高一 · 立体几何学
如图, 在直三棱柱 $A B C-A_{1} B_{1} C_{1}$ 中, $M, N$ 分别是 $A C$ 和 $B B_{1}$ 的中点.求证: $M N / /$平面 $A_{1} B_{1} C$.

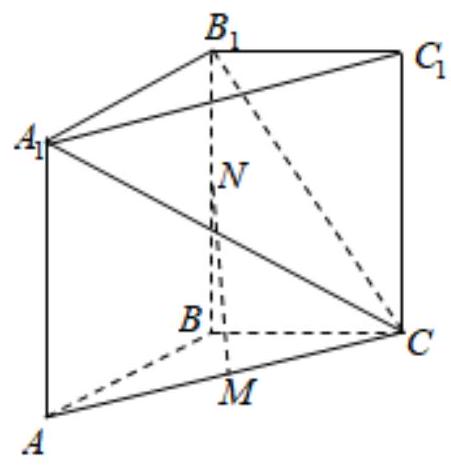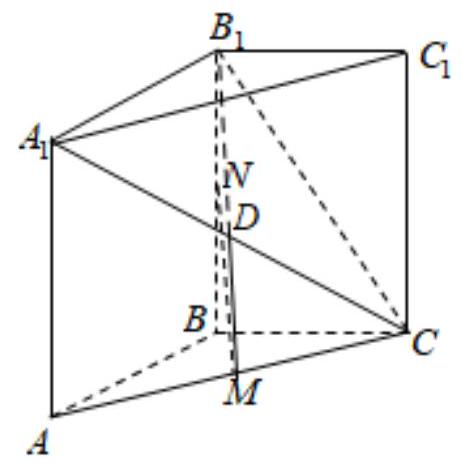
答案: 见解析
解析: 【分析】

取 $A_{1} C$ 的中点 $D$, 由中位线定理和平行线的传递性可证四边形 $D M N B_{1}$ 为平行四边形,可得 $M N / / B_{1} D$, 再根据线面平行的判定定理即可证明结果.

【详解】

证明: 取 $A_{1} C$ 的中点 $D$, 连接 $M D, B_{1} D$.

$\because M, D$ 分别为 $A C, A_{1} C$ 的中点, $\therefore M D / / A A_{1}$ 且 $M D=\frac{1}{2} A A_{1}$.

又 $N$ 为 $B_{1} B$ 的中点, $\therefore B_{1} N / / A A_{1}$ 且 $B_{1} N=\frac{1}{2} A A_{1}$,

$\therefore M D / / B_{1} N$ 且 $M D=B_{1} N, \therefore$ 四边形 $D M N B_{1}$ 为平行四边形,

$\therefore M N / / B_{1} D$.

$\because M N \not \subset$ 平面 $A_{1} B_{1} C, B_{1} D \subset$ 平面 $A_{1} B_{1} C$,

$\therefore M N / /$ 平面 $A_{1} B_{1} C$.

【点睛】

本题主要考查了平行线的传递性和线面平行的判定定理, 属于基础题.